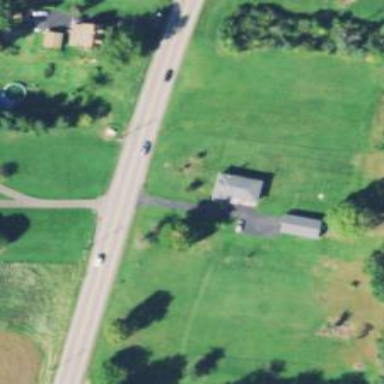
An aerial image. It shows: Driveway.